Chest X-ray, PA view. Patient: 30 years old, sex M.
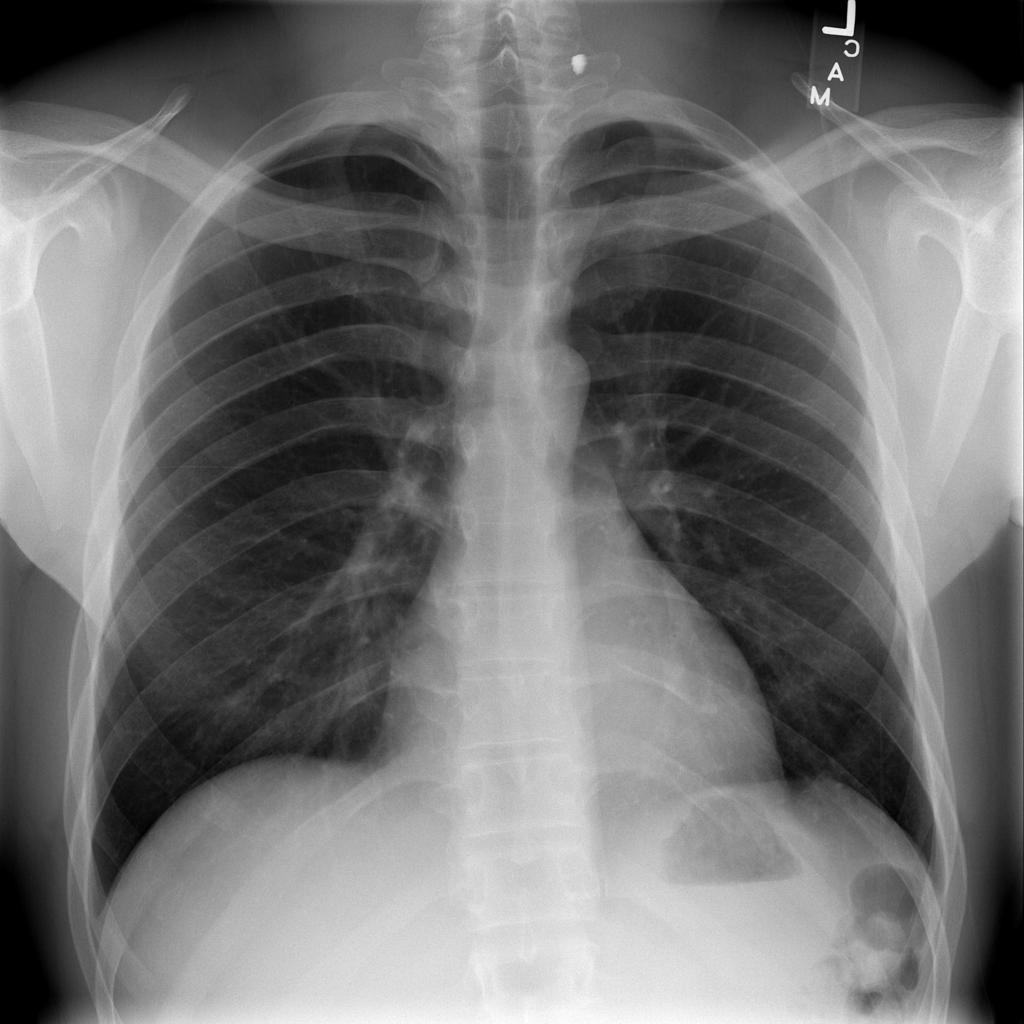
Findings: No Finding